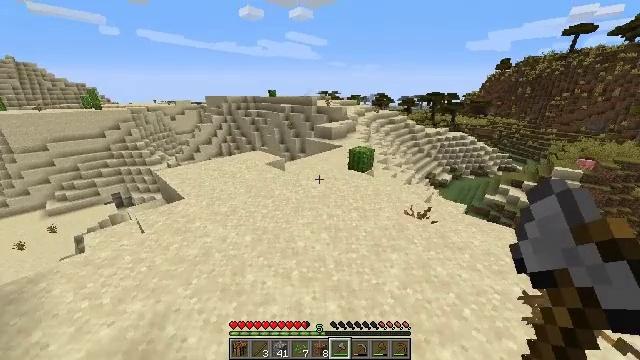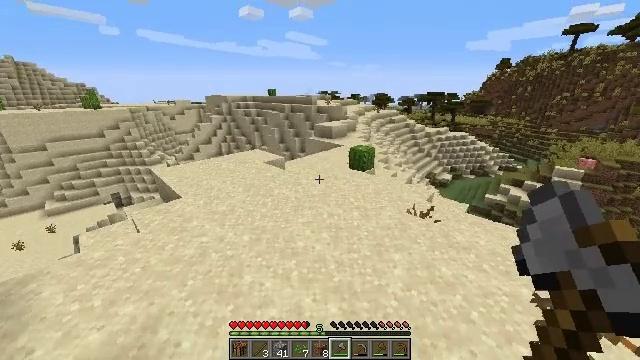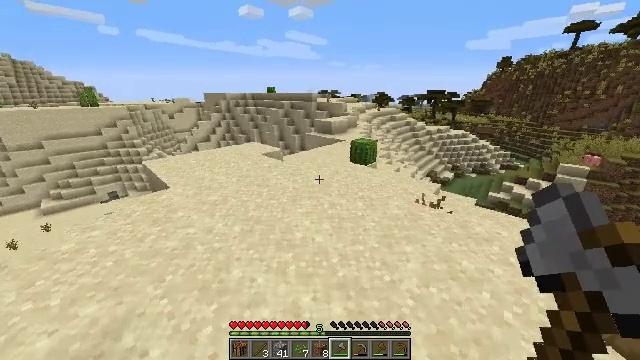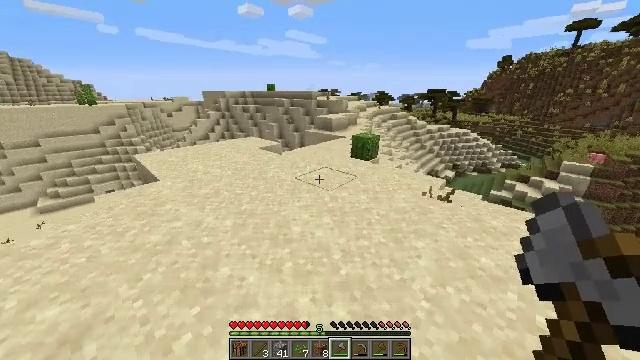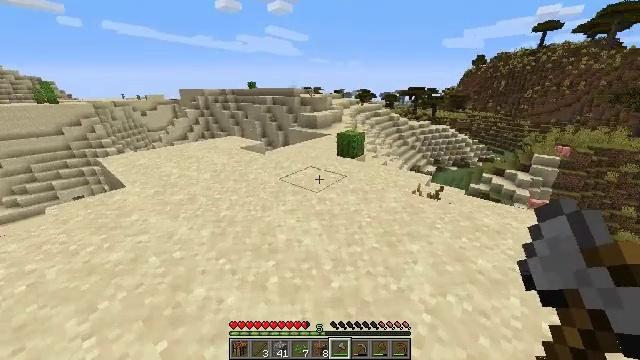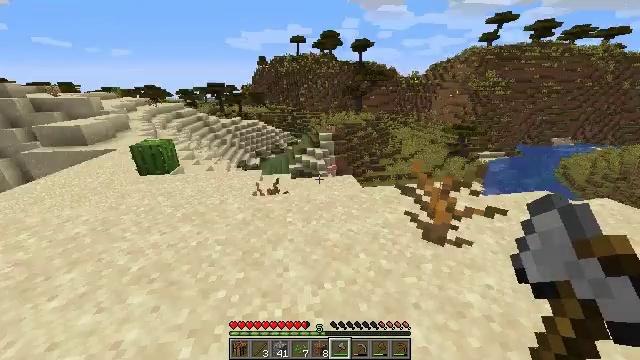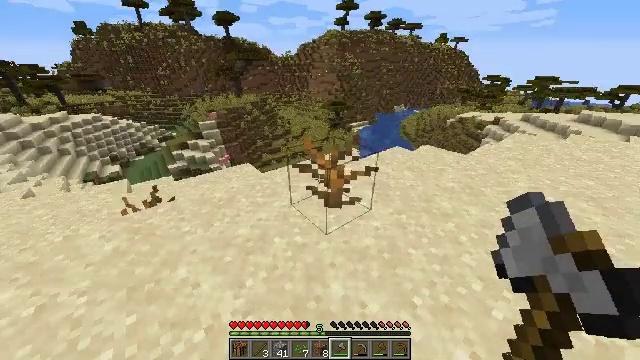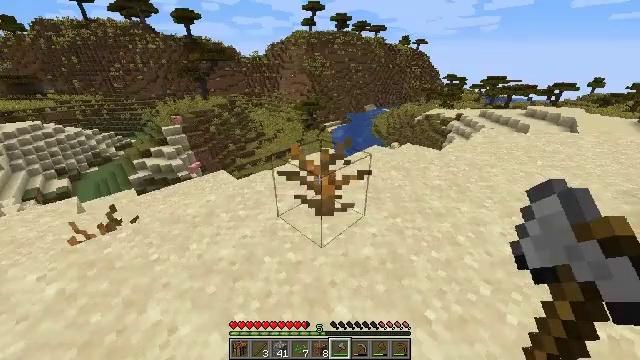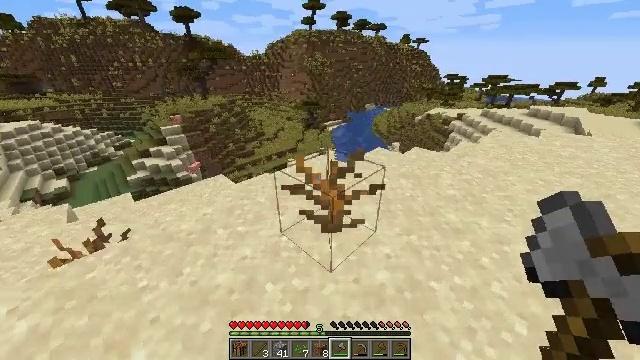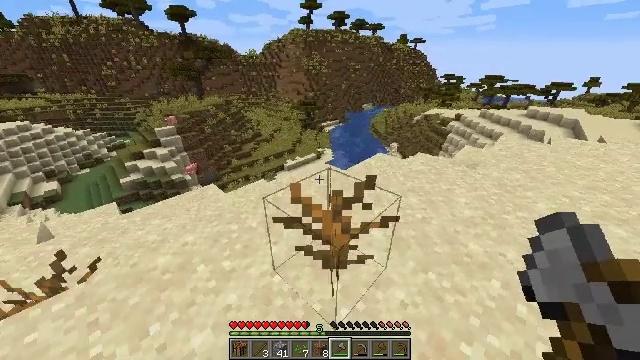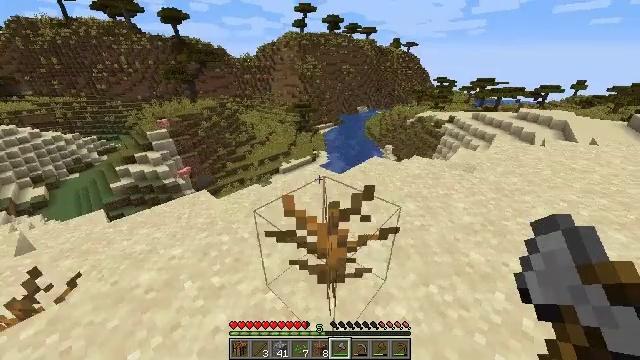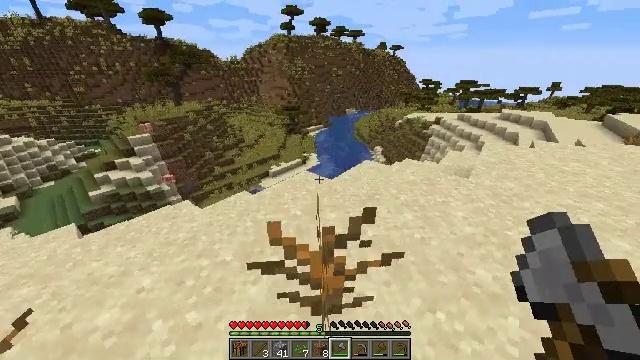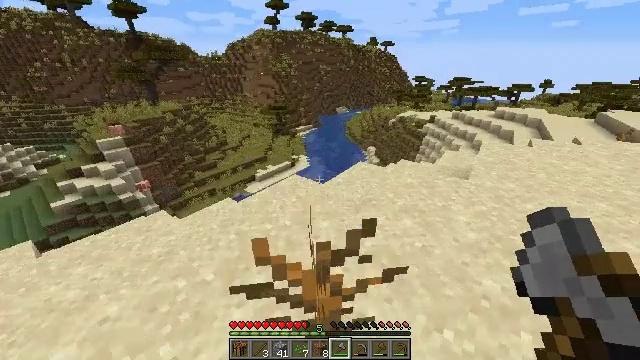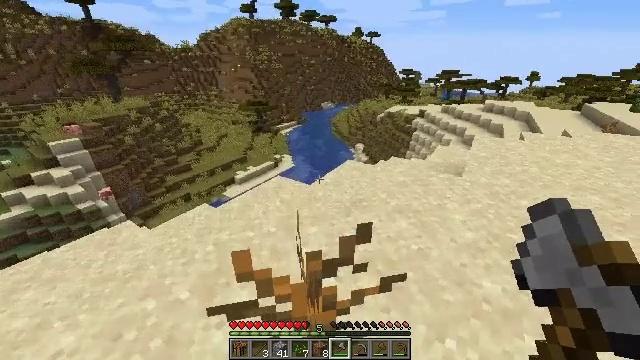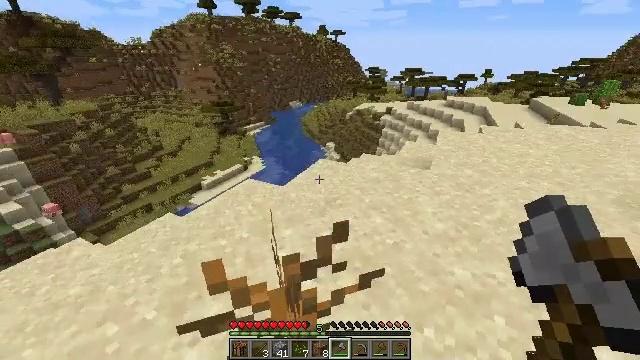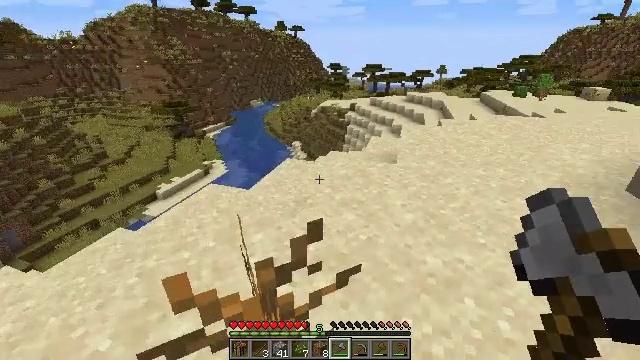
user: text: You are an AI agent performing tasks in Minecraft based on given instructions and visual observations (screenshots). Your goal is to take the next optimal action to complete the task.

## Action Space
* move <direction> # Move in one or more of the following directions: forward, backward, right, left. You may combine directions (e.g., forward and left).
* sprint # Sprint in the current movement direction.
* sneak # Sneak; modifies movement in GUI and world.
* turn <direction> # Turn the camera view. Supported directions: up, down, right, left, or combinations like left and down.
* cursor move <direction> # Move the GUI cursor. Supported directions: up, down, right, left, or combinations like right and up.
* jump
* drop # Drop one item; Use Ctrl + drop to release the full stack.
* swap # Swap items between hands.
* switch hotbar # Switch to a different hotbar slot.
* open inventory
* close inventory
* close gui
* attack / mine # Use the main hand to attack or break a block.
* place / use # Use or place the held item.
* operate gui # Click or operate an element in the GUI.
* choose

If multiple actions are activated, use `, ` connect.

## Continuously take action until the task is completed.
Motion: motion action
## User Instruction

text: Get cactus from the sandy areas.
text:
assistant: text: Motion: move forward
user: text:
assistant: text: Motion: move forward
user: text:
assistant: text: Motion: move forward
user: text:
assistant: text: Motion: move forward, turn right
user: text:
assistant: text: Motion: move forward, turn right
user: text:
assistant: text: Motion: move forward, turn right and down
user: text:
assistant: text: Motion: move forward, turn right
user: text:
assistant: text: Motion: move forward
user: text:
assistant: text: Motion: move forward
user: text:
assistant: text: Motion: move forward, turn right
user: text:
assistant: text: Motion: turn right
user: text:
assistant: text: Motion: turn right
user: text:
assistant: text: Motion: turn right
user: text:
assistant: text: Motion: turn right
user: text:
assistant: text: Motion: turn right
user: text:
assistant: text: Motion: move forward, turn right
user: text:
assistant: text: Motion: move forward, turn right
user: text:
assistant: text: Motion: turn right and up
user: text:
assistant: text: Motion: turn right and up
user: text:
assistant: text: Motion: move forward, turn right
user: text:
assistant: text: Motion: move forward, turn right
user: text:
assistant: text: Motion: move forward, turn right
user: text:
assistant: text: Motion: move forward
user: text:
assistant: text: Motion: move forward
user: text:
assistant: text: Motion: move forward
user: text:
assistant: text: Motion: move forward
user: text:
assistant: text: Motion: move forward
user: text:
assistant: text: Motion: move forward
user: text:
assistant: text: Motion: move forward
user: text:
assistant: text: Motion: move forward